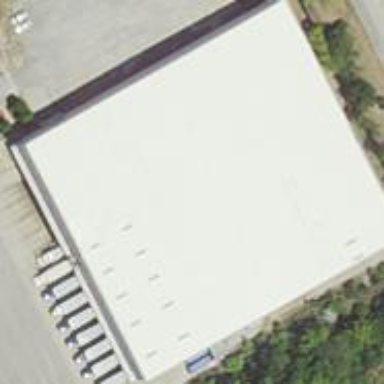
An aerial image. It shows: Industrial building.